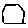
Label: hexagon